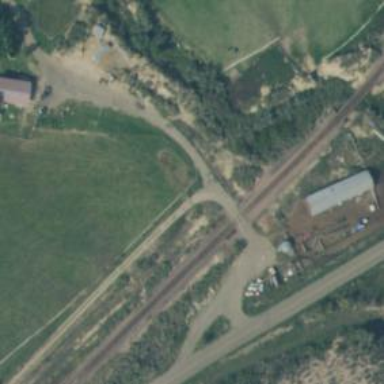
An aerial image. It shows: Level crossing along the railway.